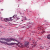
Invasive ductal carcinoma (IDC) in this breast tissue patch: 0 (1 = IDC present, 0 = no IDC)